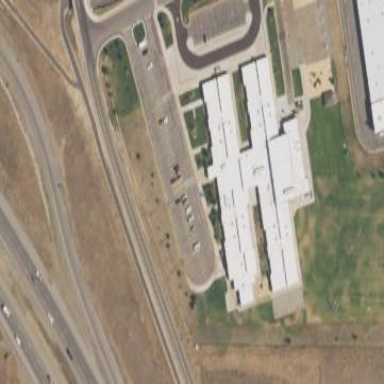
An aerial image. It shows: School.